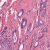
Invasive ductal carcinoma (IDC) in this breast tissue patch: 1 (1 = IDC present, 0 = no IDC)